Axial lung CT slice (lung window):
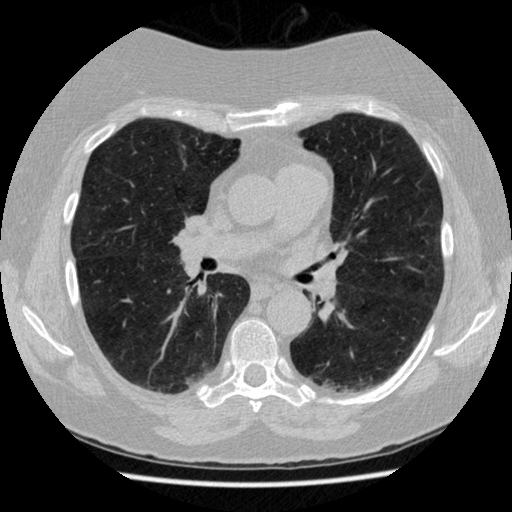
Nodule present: no